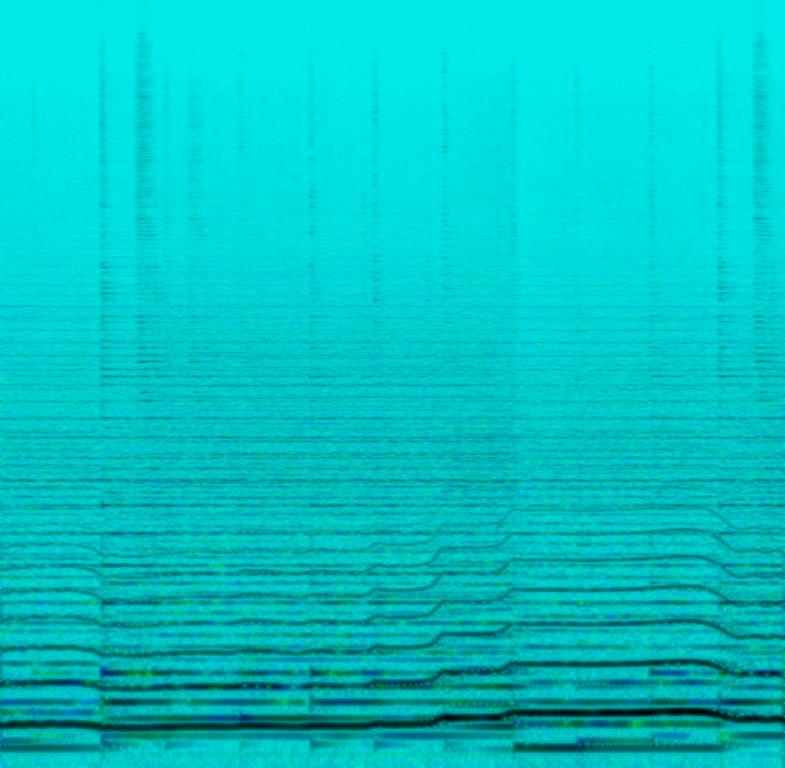
The music features no vocals and the main melody is made with a theremin. The sound is wobbly and quirky. In the background there are subtle strings that contrast the main melody by sustaining chords. This is a song you could hear in a movie about aliens.